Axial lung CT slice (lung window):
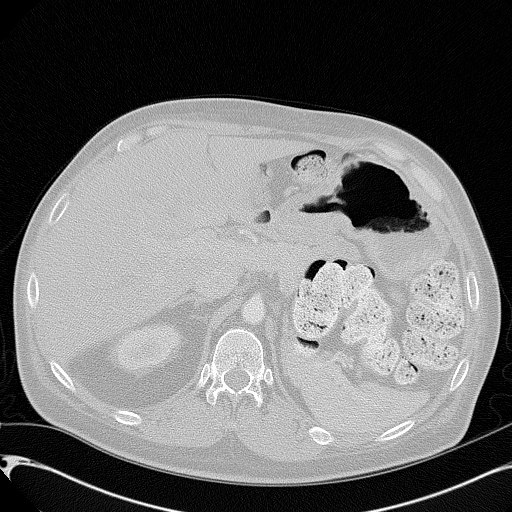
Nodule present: no